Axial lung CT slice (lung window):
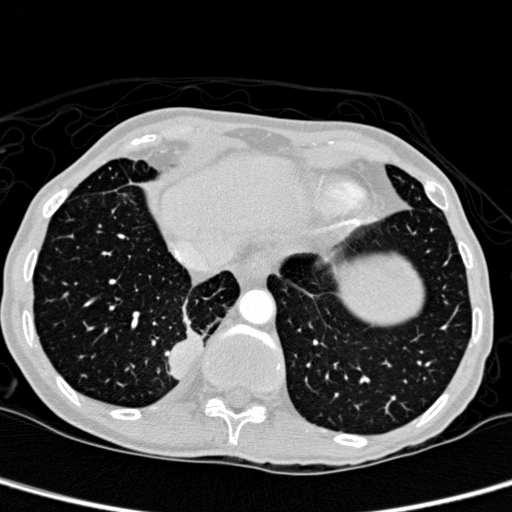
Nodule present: yes
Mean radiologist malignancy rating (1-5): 2.5